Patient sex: F
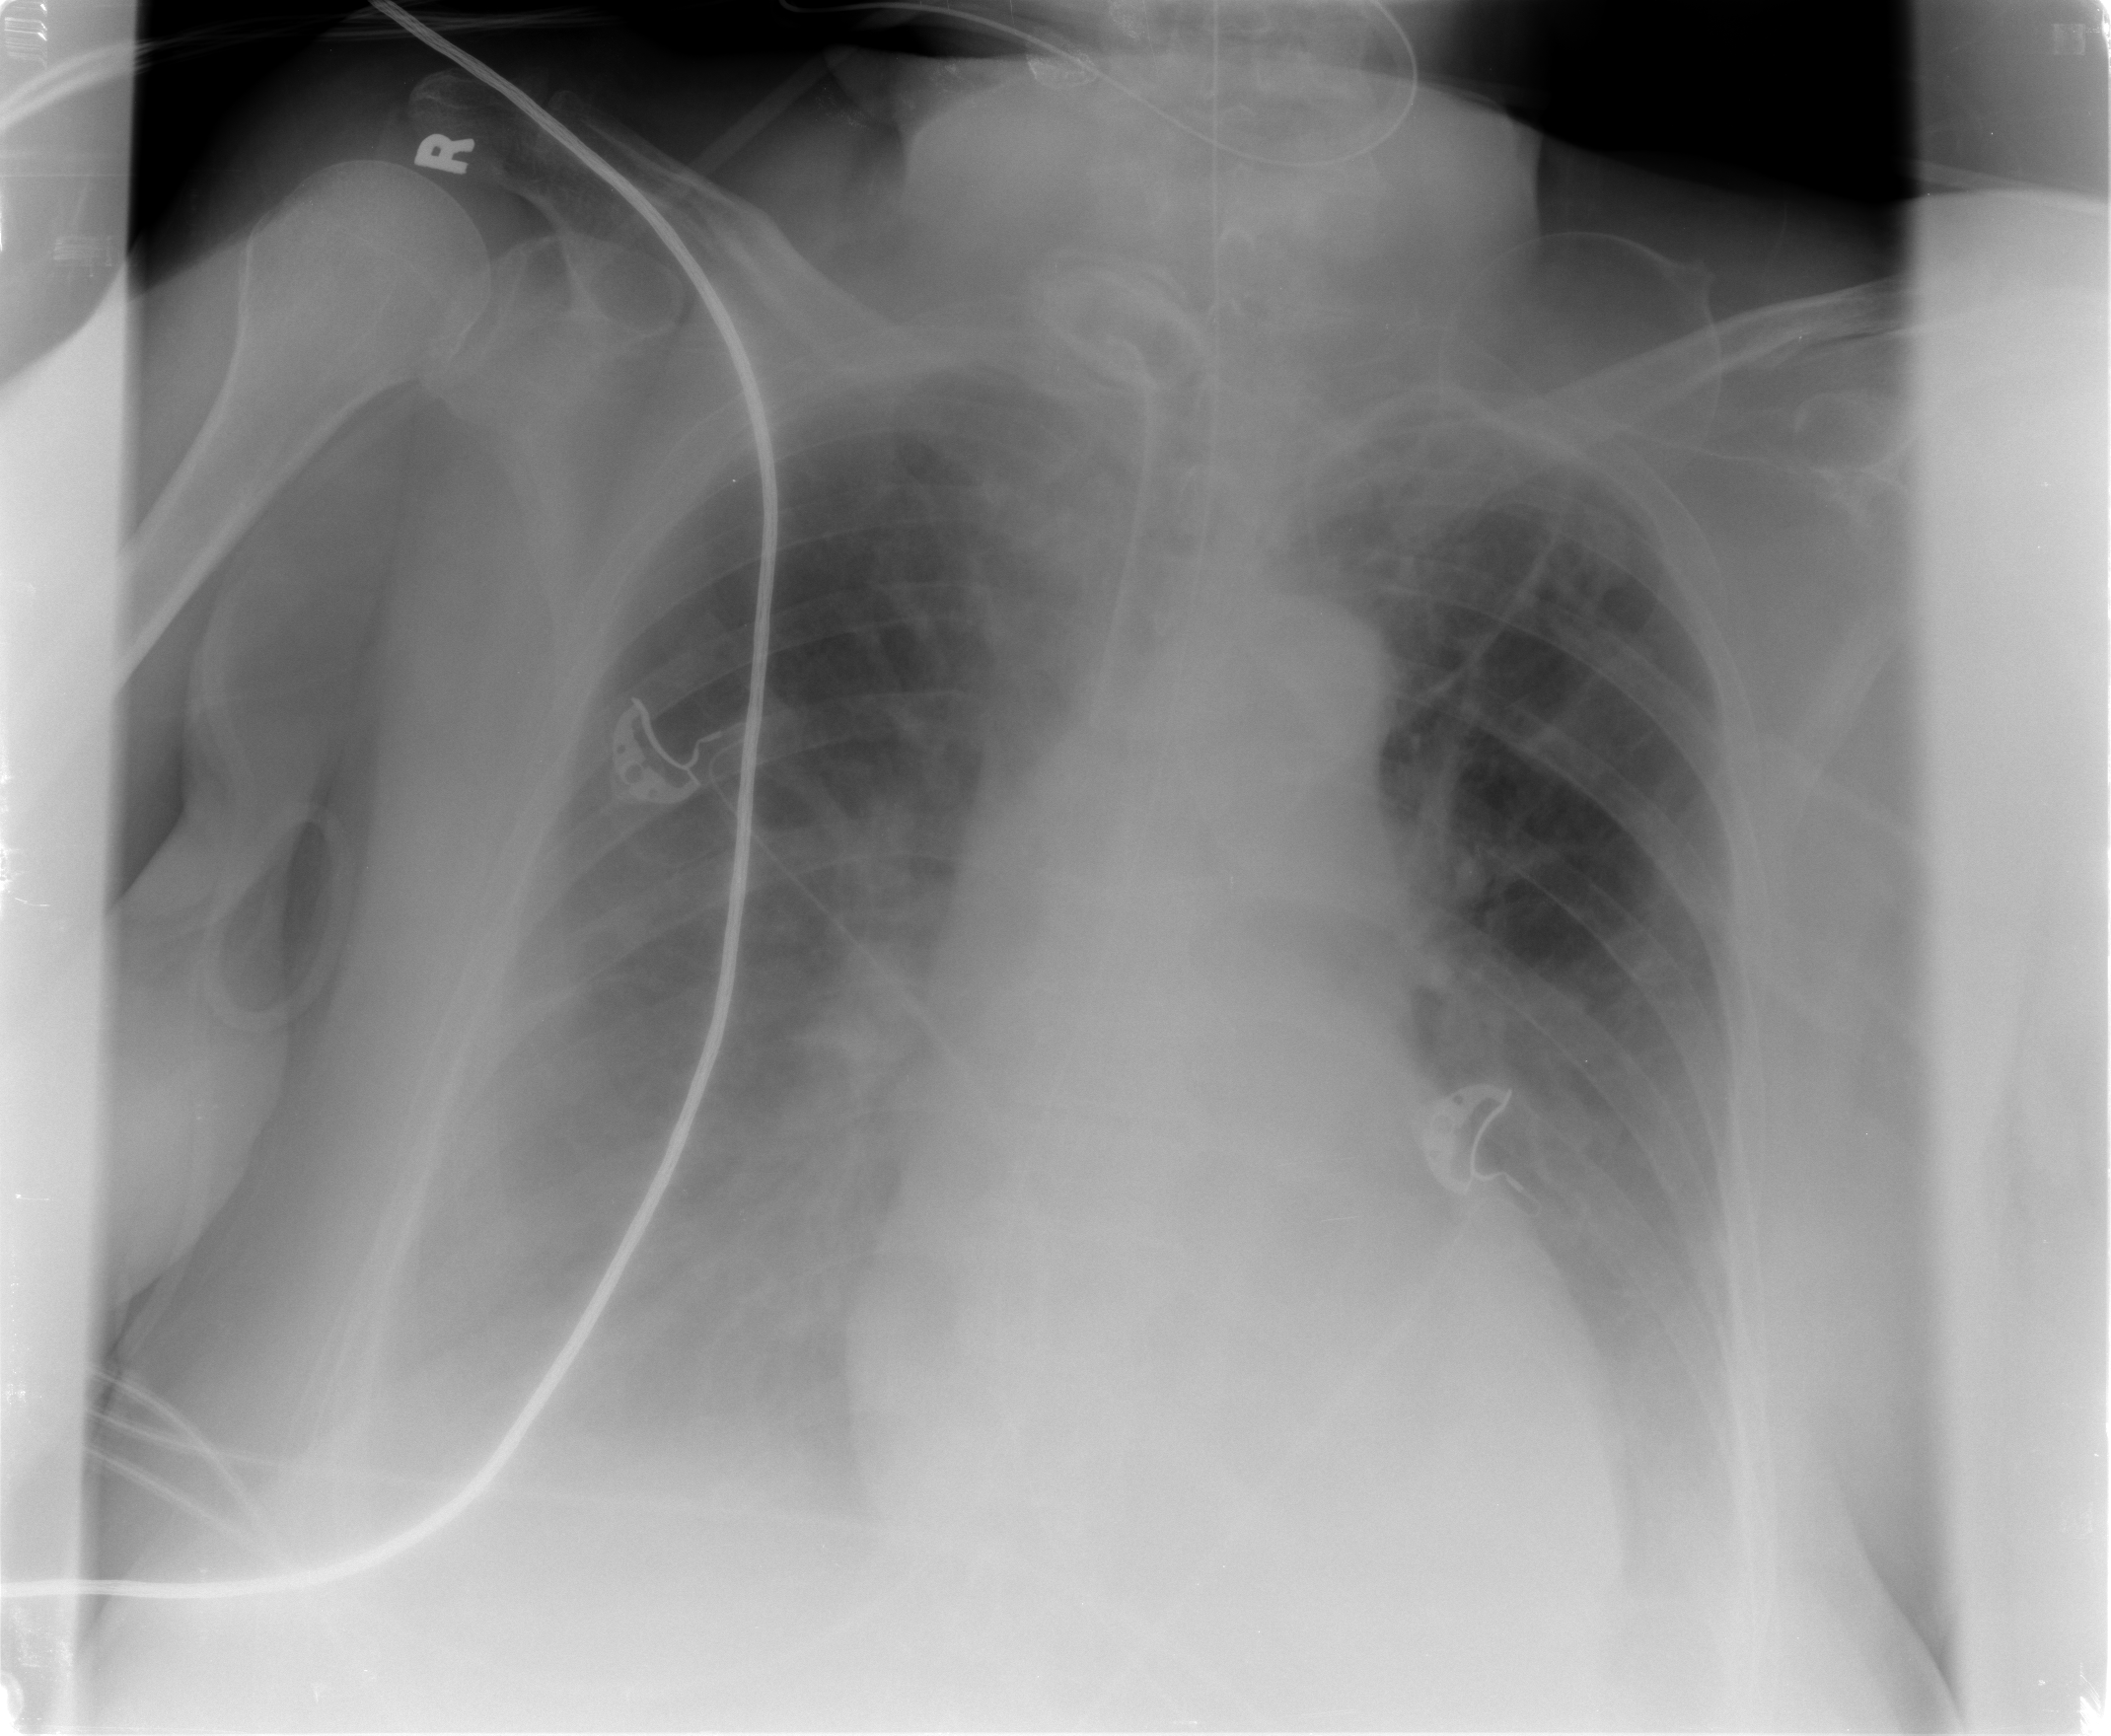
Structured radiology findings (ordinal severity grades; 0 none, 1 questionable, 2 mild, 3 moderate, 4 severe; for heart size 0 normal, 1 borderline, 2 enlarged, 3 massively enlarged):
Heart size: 0
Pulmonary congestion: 2
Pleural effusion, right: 2
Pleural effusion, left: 2
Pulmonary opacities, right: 0
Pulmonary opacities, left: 0
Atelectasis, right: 2
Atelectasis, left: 2